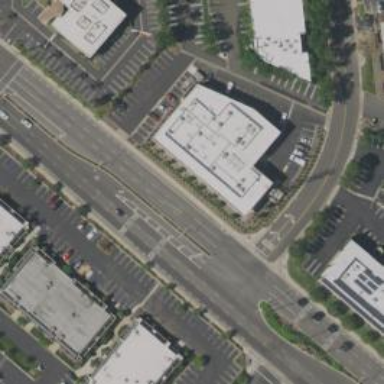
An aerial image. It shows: Commercial building.